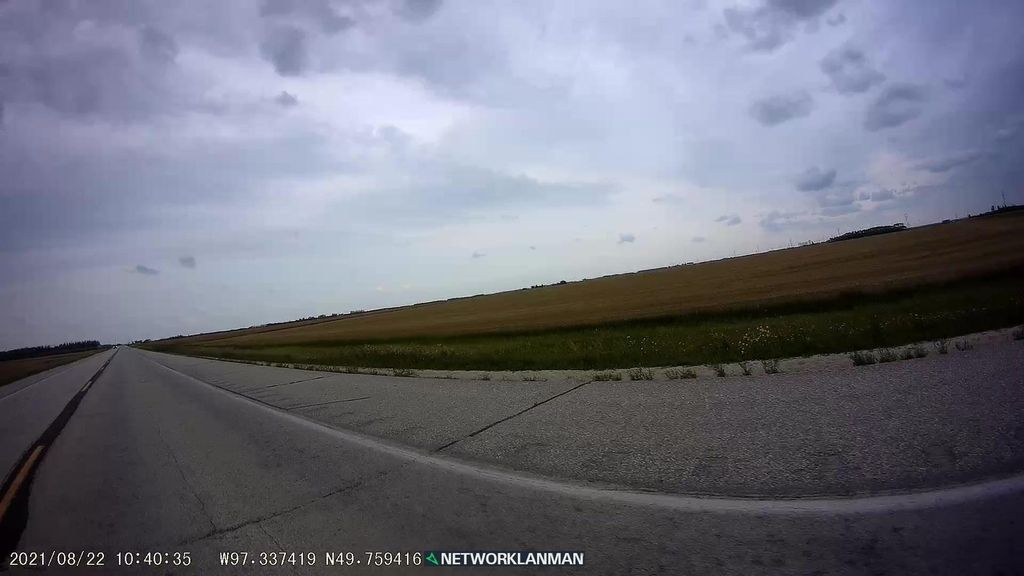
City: winnipeg